Question: I am using Highstock to display some sensor data. As the Highstock update 1.3.8 came out today I upgraded and found that there is a new line displayed by default on the plot:

This new line seems to connect the very first and very last data point.
Is there a way to disable this new unwanted feature? I could not find something mentioned in the changelog or in the API documentation.
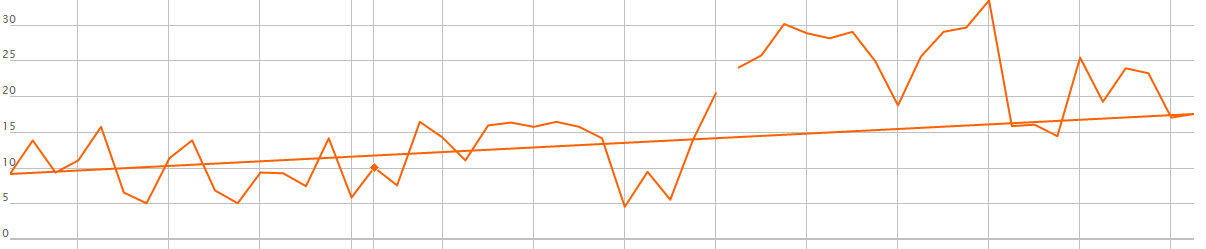
Answer: Your data should be sorted via x, ascending.